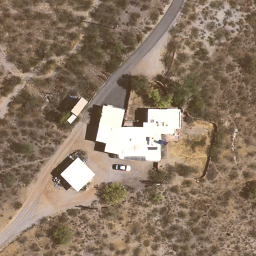
Label: residential